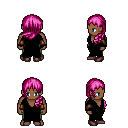
a pixel art fantasy rpg character, male body template, human, dark skin, black robe, teal pants, pink left-swept hairstyle, cloth bracers, maroon shoes, four views (front, back, left, right), 2x2 character sprite sheet, small pixel art, hard edges, no anti-aliasing